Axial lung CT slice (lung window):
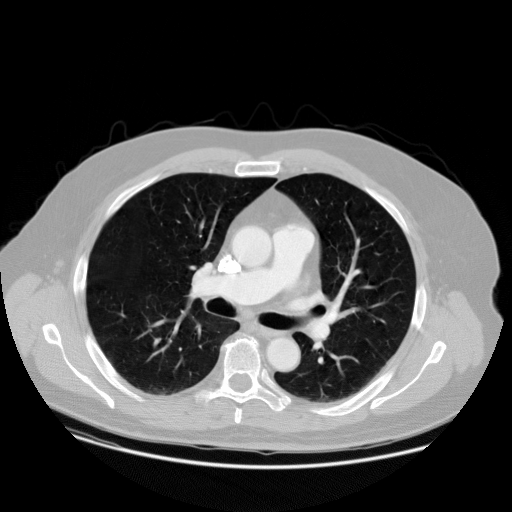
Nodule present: no